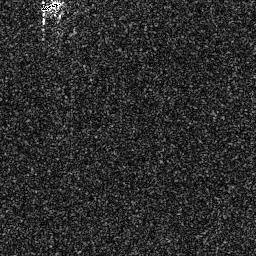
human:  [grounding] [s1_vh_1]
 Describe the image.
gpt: In the satellite image, there is  <ref>1 small ship </ref> <box>[[14, 0, 25, 5, 0]]</box> located at top left.